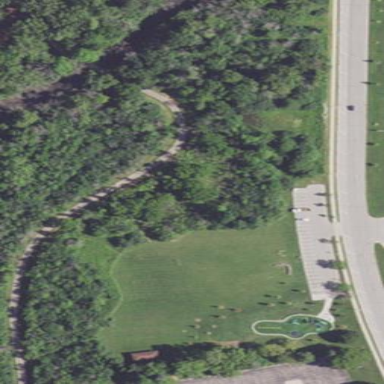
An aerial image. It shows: Park.